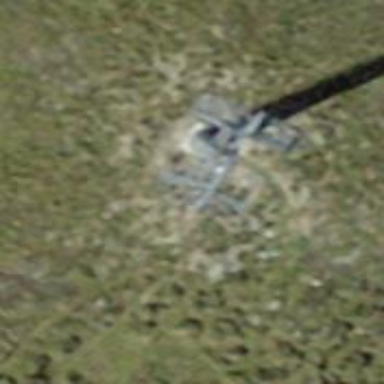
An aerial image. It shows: Pylon for aerialway.